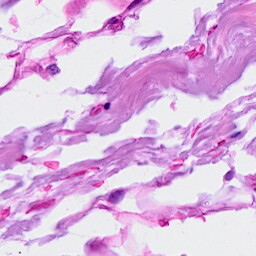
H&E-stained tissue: Breast